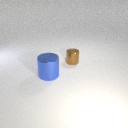
large blue metal cylinder to the left of small brown metal cylinder